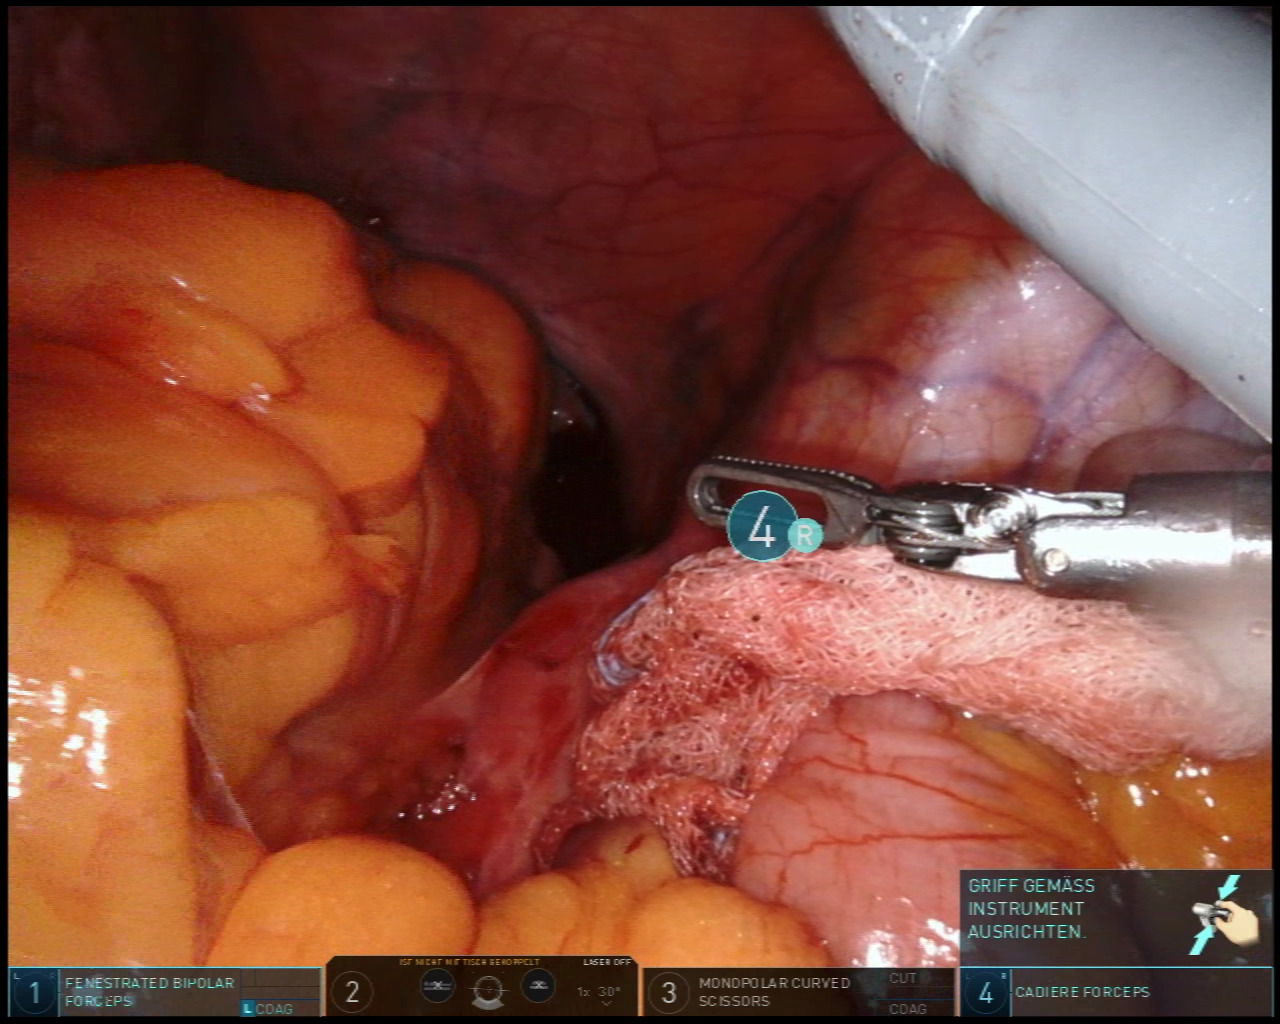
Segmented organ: abdominal_wall
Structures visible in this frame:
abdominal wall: yes
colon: yes
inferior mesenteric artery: no
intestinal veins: no
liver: no
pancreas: no
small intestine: no
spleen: no
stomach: no
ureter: no
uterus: no
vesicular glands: no